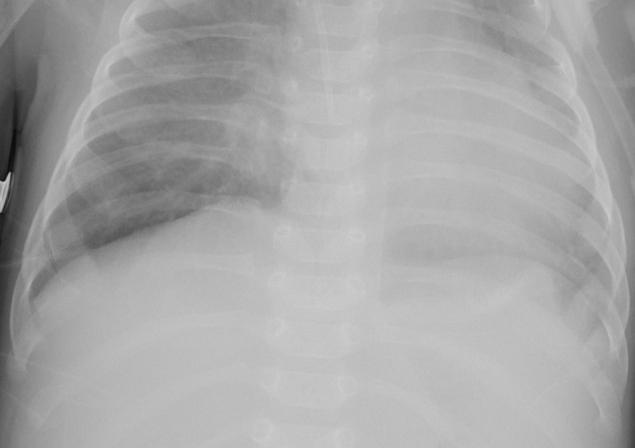
Diagnosis: PNEUMONIA